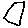
Label: hexagon